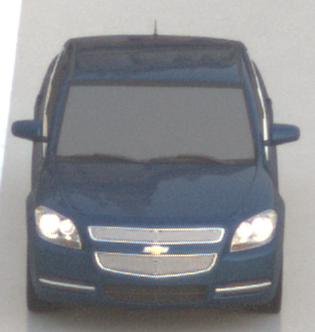
Make: Chevrolet
Model: Malibu 2.4
Detailed model: Malibu
Model produced from: 2012/07
Model produced until: 2014/08
Doors: 4
Color: blue
Road condition: wet road
Daytime: dawn
Contrast: low contrast